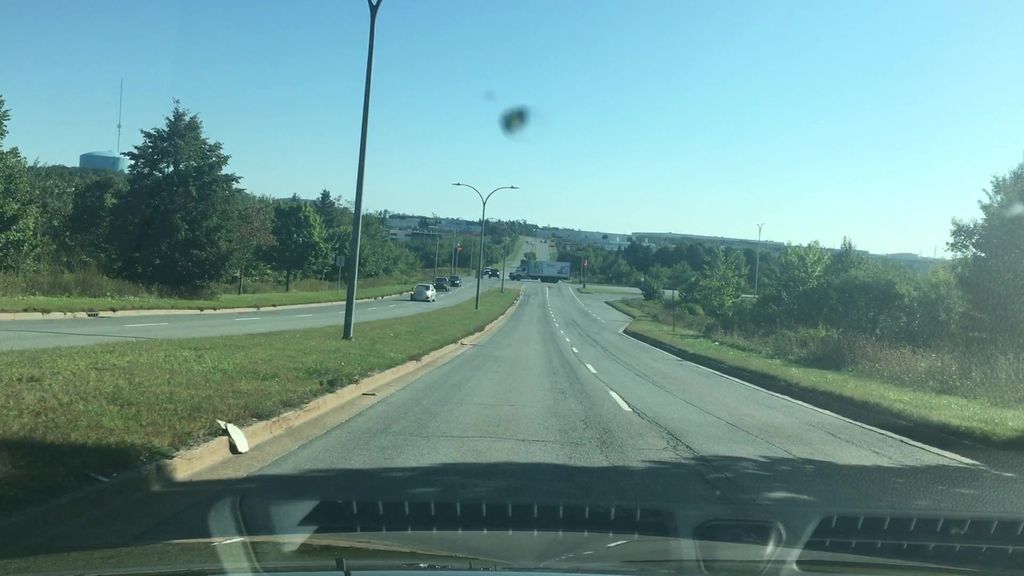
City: halifax